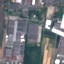
Land use / land cover: Industrial